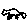
Label: cat